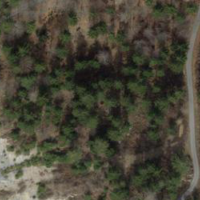
EUNIS habitat code: 44
Species observed at this site:
Erebia ligea